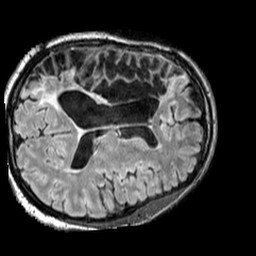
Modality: FLAIR
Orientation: axial
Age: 40
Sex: male
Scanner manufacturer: siemens
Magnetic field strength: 3 T
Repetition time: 5 s
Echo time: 0.387 s